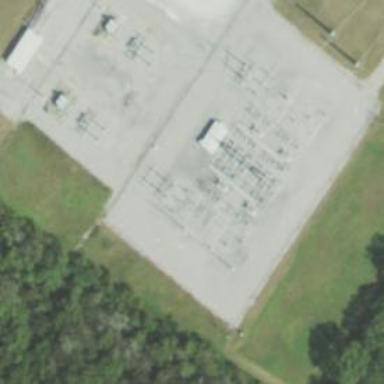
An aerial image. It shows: Switch for power supply.